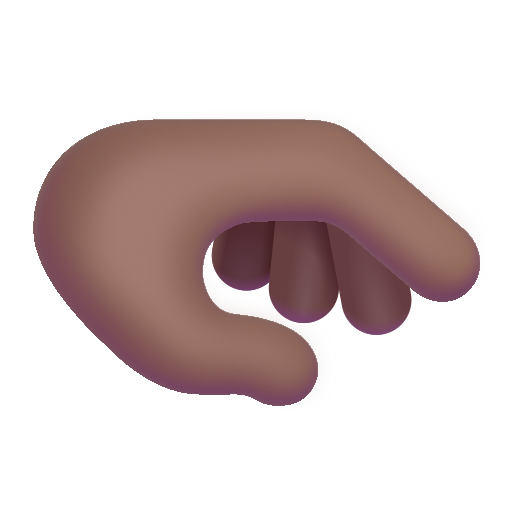
palm down hand color  dark